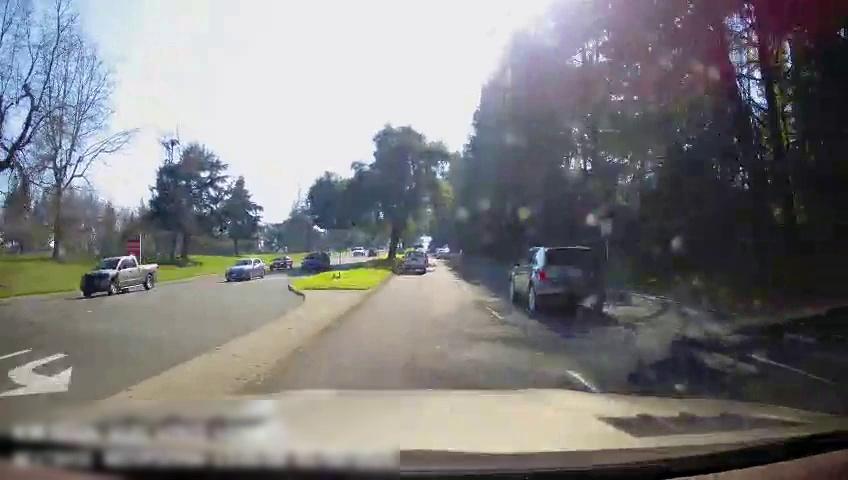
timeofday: Day
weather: Sunny
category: Drivable Space
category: Drivable Space
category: Vehicles | Truck
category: Vehicles | Car
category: Vehicles | Car
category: Vehicles | Car
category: Vehicles | SUV
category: Vehicles | Truck
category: Vehicles | SUV
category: Vehicles | Car
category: Lanes | Opposite Lane
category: Lanes | Current Lane
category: Lanes | Current Lane
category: Lanes | Alternate Lane